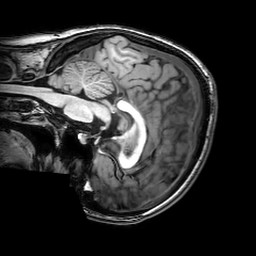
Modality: T1w
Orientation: sagittal
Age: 22
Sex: female
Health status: healthy
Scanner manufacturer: philips
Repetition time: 0.008253 s
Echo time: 0.00378 s